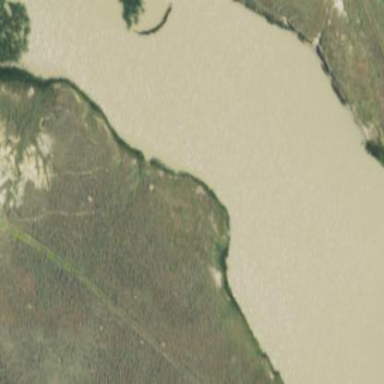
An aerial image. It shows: Reservoir.